Question: I'll start my question by stating what I'm trying to do in my app:
I'm trying to build a document "picker" screen, similar to Pages or Numbers on the iPad, something that looks like this:

I'd like to have a 'UIScrollView' that I drop subviews in; those subviews might have controls on them, like the Date/Name "sort" segmented control in Pages/Numbers, or they might be images of documents. It doesn't really matter what the subviews display - what I'd like is for the subviews to be views with backing 'UIViewControllers'. This is where my confusion starts.
See, I originally tried to build my document picker screen by using a 'UITableView'. For various reasons beyond the scope of this question, that did not work out. As part of that effort, I created 'UITableViewCell' subclasses (and accompanying XIBs), as per <URL>:
'''
@interface DocSortViewController : UITableViewCell {
}
-(IBAction)sortTypeChanged:(id)sender;
@end
'''
This was all well and good - until I realized 'UITableView' was not going to get me what I wanted. So I abandoned it, in favor of 'UIScrollVIew'. However, this is where my current knowledge fails me. The paradigm for custom 'UITableViewCells' does not seem to work for 'UIScrollViews'.
I cannot figure out how to create a separate view controller and accompanying XIB that I can load and display in my 'UIScrollView'. Attempts at loading the XIB via 'UINib.instantiateWithOwner' and adding the view controller's 'view' property as a subview crashes. I'm not sure why.
What concerns me, though, is that it seems I'm fundamentally misunderstanding how view controllers/views work. Especially when coupled with 'UIScrollViews'.
What am I missing? Has anyone tried to do something similar to this? Is there a recommended best practice for this? If you're to load view controllers/XIBs into 'UIScrollViews', what are you supposed to do, then? How would you get events from controls on subviews residing in 'UIScrollView'?
I should add that part of my problem is that I'm looking at this through the lens of WPF, where, using the MVVM pattern, you'd build a full view by composing it of smaller views, each with their own backing view model. Is it realistic to replicate that in iOS? Or is it not really recommended?
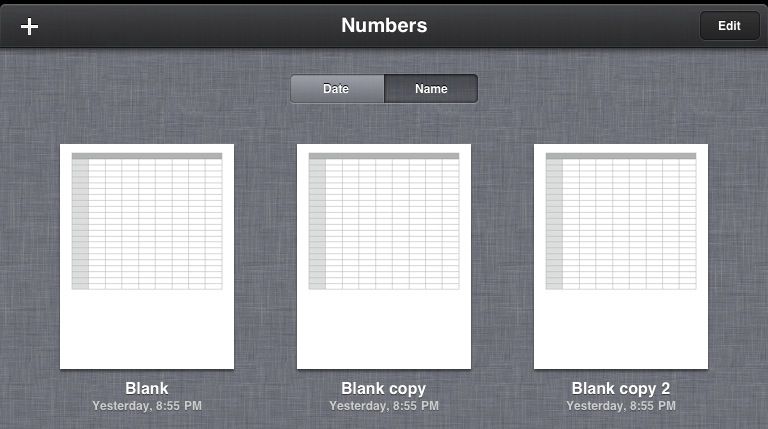
Answer: In iOS, a "view controller" is a special entity that usually controls an entire screen's worth of subviews (UISplitViewController and UIPopoverController on iPad are the exception). The tutorial you link is wrong in telling you to create a view controller xib for the UITableViewCells. What you should have done is create an xib for your UITableViewCell subclass, no view controller involved. The rest of it seems more or less correct at first glance, though.
You can do about the same thing with a UIScrollView, except that you don't have a handy 'tableView:cellForRowAtIndexPath:' method to tell you when to create the subviews from the xib. Without your posting the actual error you get when it "crashes" I can only guess, but I guess whatever object you are providing as the owner for 'instantiateWithOwner:options:' does not match what the nib expects. The object you pass as owner must be an instance of whatever class the owner is specified as in the nib.